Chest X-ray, PA view. Patient: 58 years old, sex M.
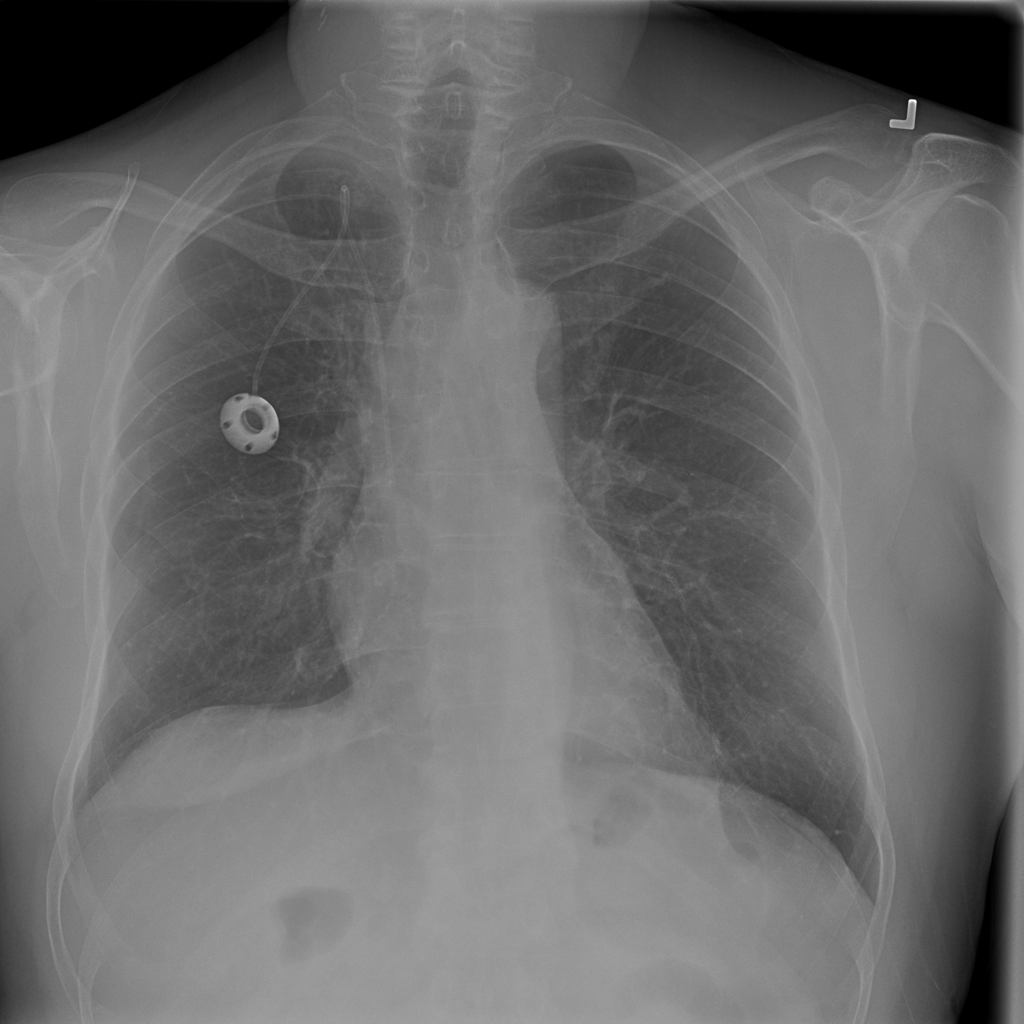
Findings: No Finding